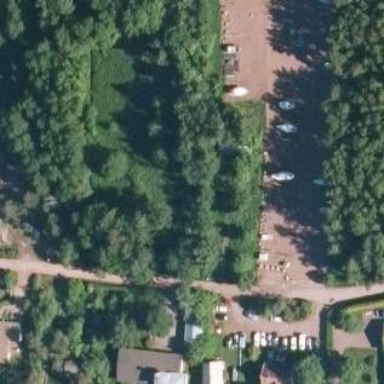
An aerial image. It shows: Boat storage area with gravel surface.